Interaction volume radius: 5 \u00c5
Interaction volume height: 15 \u00c5
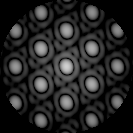
Disorder parameter: 0.006631